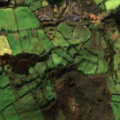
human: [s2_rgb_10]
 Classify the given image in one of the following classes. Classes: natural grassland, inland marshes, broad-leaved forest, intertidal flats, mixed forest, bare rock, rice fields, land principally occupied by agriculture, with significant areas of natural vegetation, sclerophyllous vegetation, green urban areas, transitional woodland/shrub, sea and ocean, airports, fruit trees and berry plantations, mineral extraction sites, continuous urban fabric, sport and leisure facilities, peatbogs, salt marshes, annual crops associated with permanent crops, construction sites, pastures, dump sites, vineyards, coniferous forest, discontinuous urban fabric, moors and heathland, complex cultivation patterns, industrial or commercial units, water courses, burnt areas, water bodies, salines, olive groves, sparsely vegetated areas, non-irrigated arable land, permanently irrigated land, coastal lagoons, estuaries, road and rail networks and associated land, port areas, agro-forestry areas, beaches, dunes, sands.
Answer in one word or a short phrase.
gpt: mineral extraction sites, pastures, broad-leaved forest, natural grassland